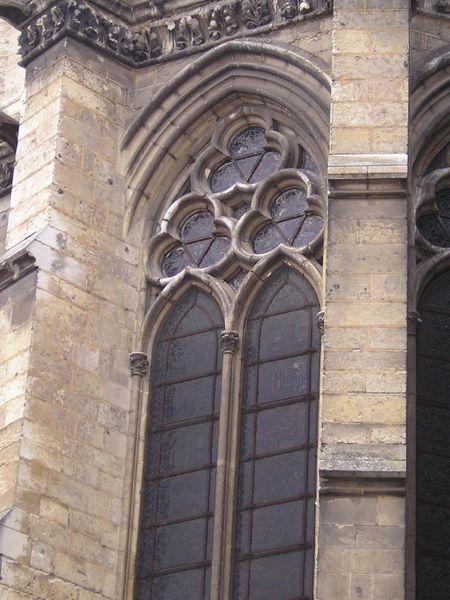
Titel: Kathedrale Notre-Dame von Amiens
Standort: Amiens (EU - F)
Schlagwörter: blätter, dunkel, schatten, fenster, glas, licht, pfeiler, schwarz, stützen, säule, säulen, ornament, architektur, stein, steine, kirche, drei, gotik, bogen, fassade, mauer, ziegel, klein, pilaster, bordüre, spitz, detail, floral, ornamente, verzierung, stuck, liegend, hoch, foto, bögen, fugen, dom, groß, scheibe, münster, kathedrale, kapitell, fries, sims, gesims, eck, sandstein, gotisch, spitzbogen, ionisch, korinthisch, bau, kleeblatt, maßwerk, doppel, seitenfenster, kirchenbau, doppelfenster, kirchenfenster, dreipass, spitzfenster, steinbau, bleifenster, dreipas, bleiverglasung, bordure, gotischer bogen, doppelspitzbogen, seitenschifff